Aerial crown-view tile of a tropical tree (Barro Colorado Island, Panama), acquired 20240611:
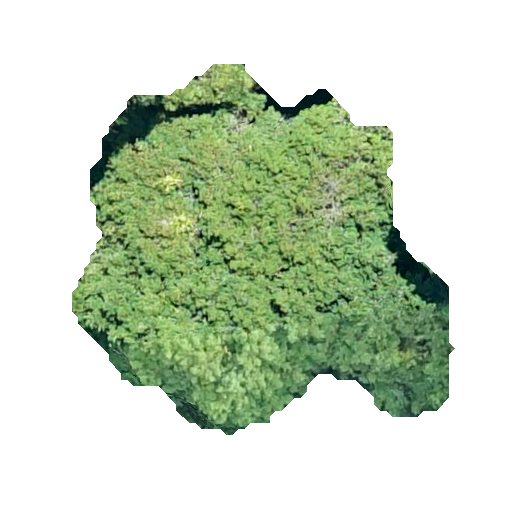
Species: Ocotea leptobotra
GBIF accepted scientific name: Ocotea leptobotra
Crown area: 153.316 m²